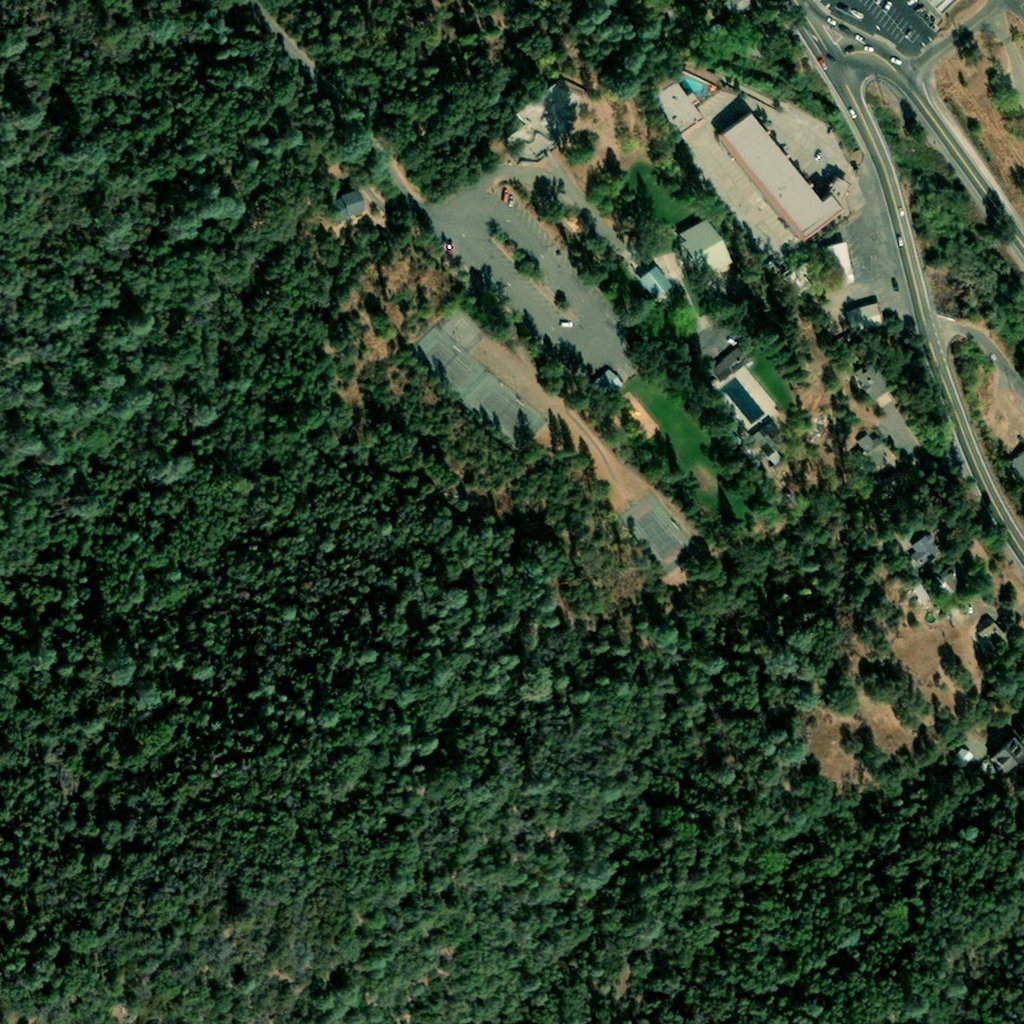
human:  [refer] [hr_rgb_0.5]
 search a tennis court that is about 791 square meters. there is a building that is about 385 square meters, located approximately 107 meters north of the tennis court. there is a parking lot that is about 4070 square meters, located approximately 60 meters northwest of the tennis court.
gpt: <box>[[59, 47, 67, 56, 0]]</box>